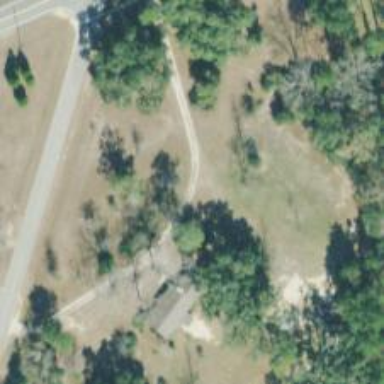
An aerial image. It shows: Driveway.